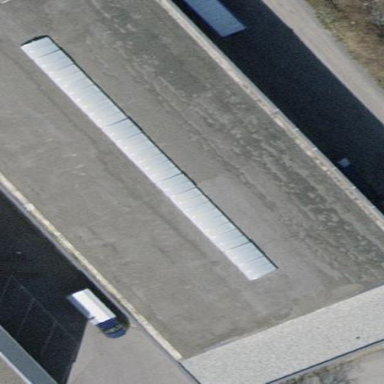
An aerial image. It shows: Industrial building.